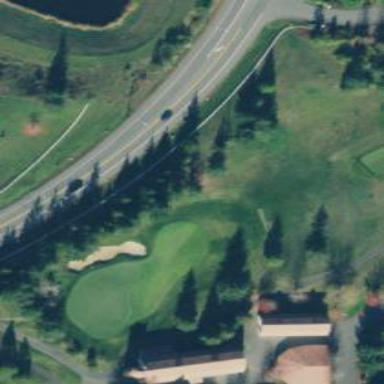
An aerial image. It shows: Rough area in golf course.